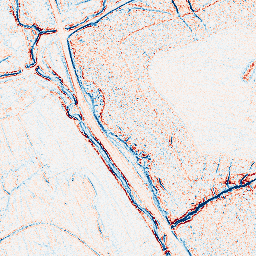
Category: edge_preserving
Decomposition family: bilateral
Decomposition parameters: d: 5
sigma_color: 100
sigma_space: 150
Upsampling method: bicubic_16x
Upsampling parameters: scale: 16
Upsampling scale: 16